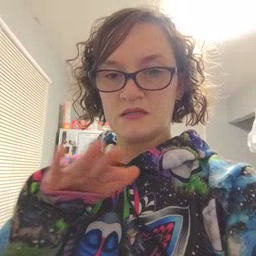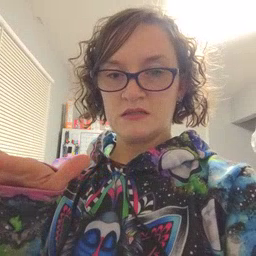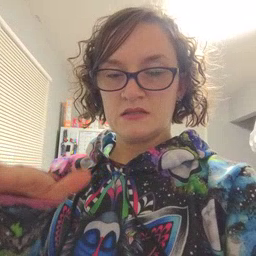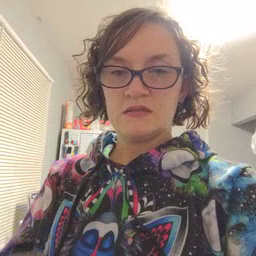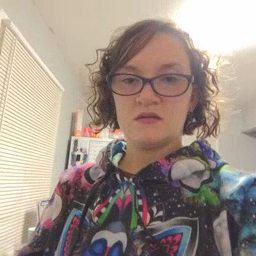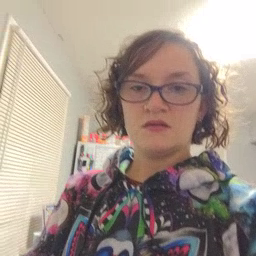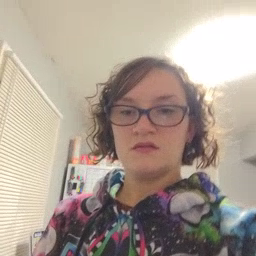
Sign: clean